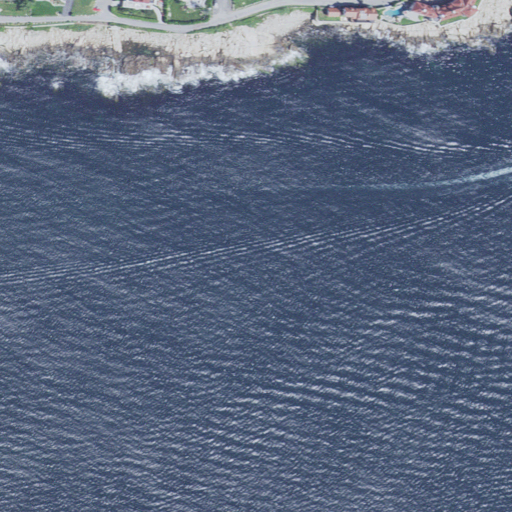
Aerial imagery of cape in Massachusetts named Magnolia Point containing open water, high intensity development, medium intensity development, herbaceous wetlands, and barren land